Question: Is it possible in android that one transparent activity is on the top and a background activity is able to handle the events?
If yes then please refer the below image

As in image i have one activity in background with button click and another activity with drawer. And i want that button in the background activity can able to handle events.
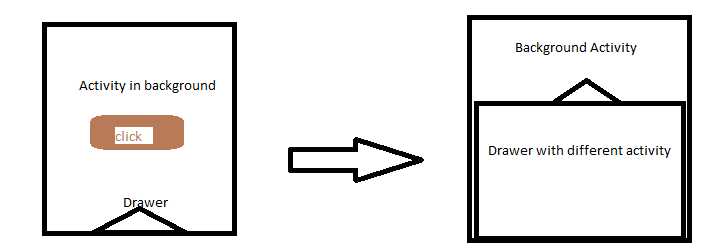
Answer: I was able to make this work with the following code in my transparent foreground activity
'''
protected void onCreate(Bundle savedInstanceState) {
super.onCreate(savedInstanceState);
// Pass touch events to the background activity
getWindow().addFlags(
WindowManager.LayoutParams.FLAG_NOT_FOCUSABLE
| WindowManager.LayoutParams.FLAG_NOT_TOUCH_MODAL
| WindowManager.LayoutParams.FLAG_NOT_TOUCHABLE);
...
setContentView(R.layout.main);
}
'''